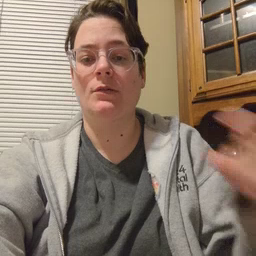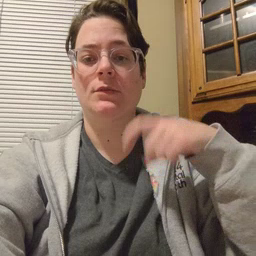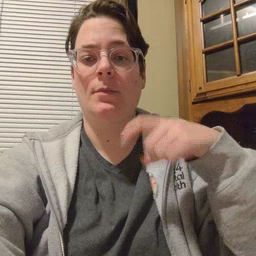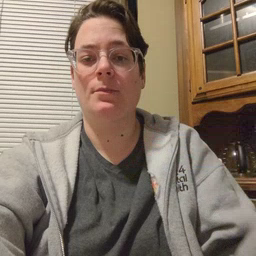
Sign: time